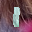
Label: 1